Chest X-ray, PA view. Patient: 22 years old, sex M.
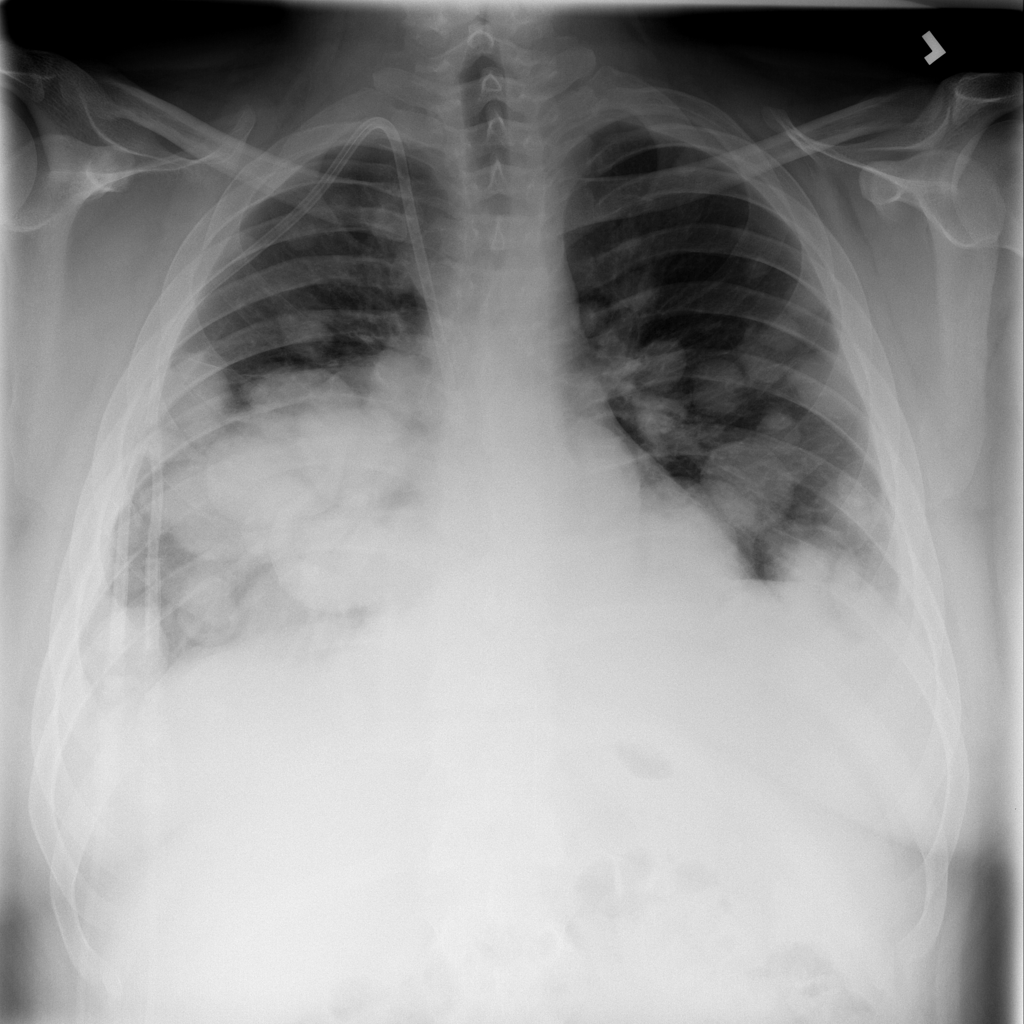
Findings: Mass